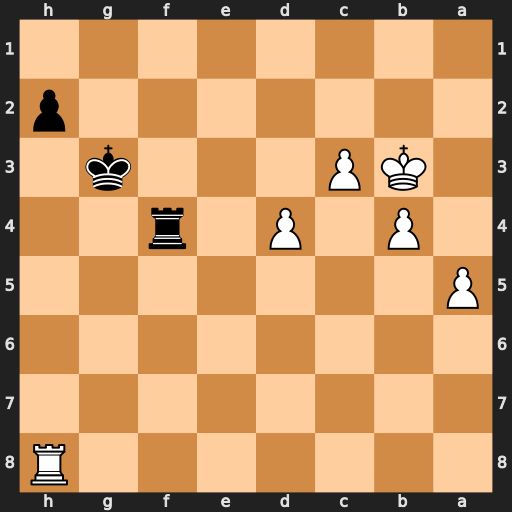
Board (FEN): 7R/8/8/P7/1P1P1r2/1KP3k1/7p/8
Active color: b
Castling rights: -
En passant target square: -
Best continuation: Rh4 Rxh4 Kxh4